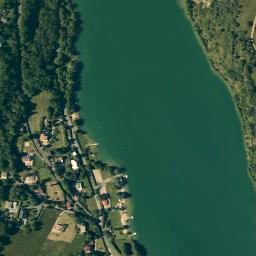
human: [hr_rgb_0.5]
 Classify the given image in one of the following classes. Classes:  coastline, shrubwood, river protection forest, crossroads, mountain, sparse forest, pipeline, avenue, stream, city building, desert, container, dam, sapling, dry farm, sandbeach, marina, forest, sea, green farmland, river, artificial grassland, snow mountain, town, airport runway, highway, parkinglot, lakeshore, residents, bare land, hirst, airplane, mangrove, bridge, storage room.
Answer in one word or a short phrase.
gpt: river